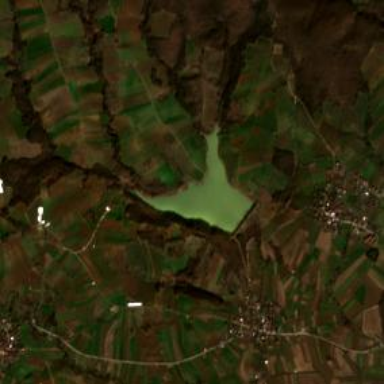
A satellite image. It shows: Reservoir surrounded by water.